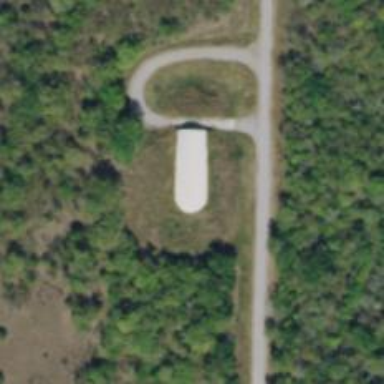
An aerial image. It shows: Military bunker.